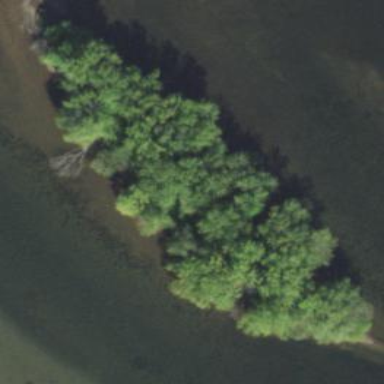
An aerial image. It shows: Islet.